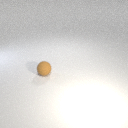
small brown rubber sphere